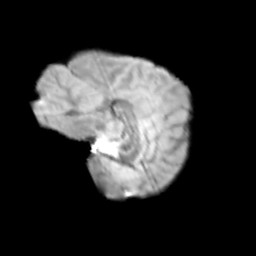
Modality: T2w
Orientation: sagittal
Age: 13
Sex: female
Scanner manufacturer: siemens
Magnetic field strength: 3 T
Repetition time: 3.8 s
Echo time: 0.07 s